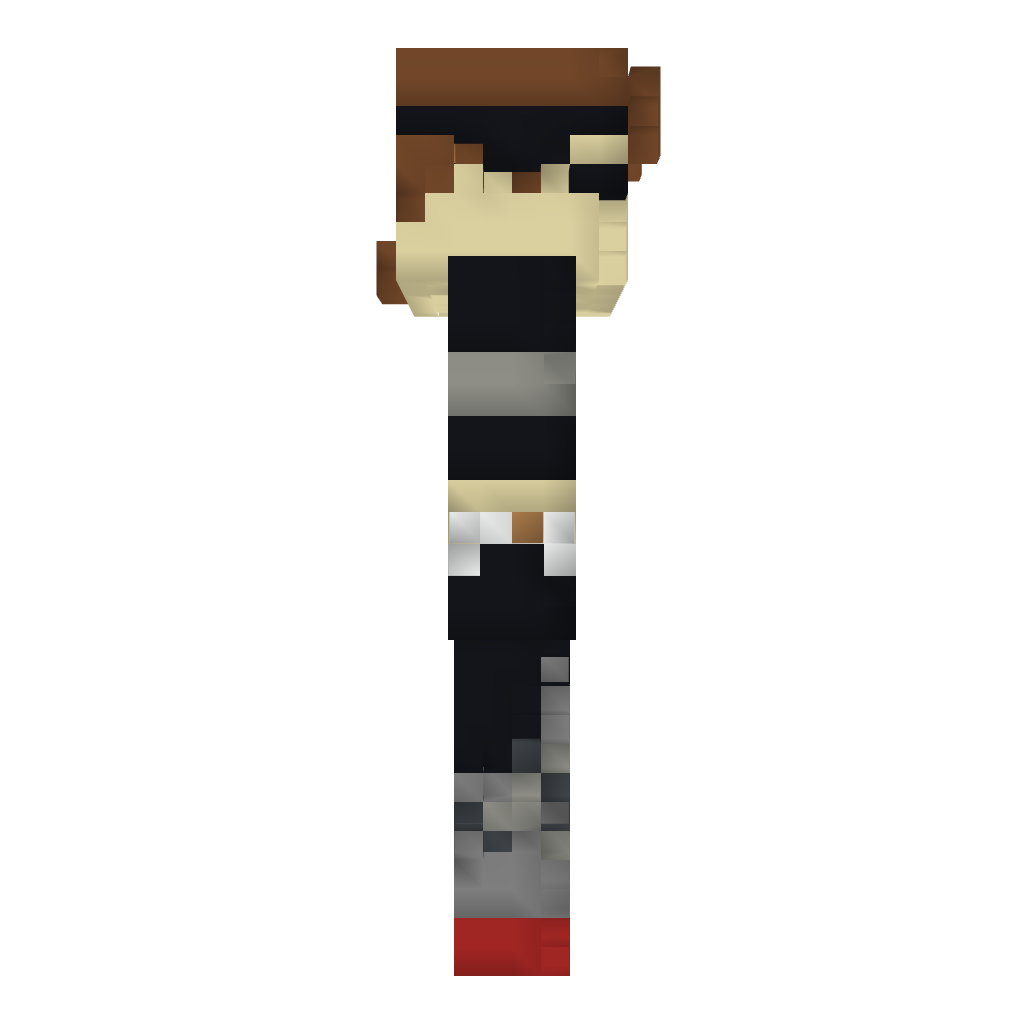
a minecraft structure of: skydoesminecraft